Question: I'm trying to understand how to use Auto Layout but I haven't been able to wrap my head around how to accomplish something like this using it. I have an iPad ViewController with two subview views. I'd like the layout to work like in this representation but I'm not clear on which values to set. particularly the relationship between the two subviews:

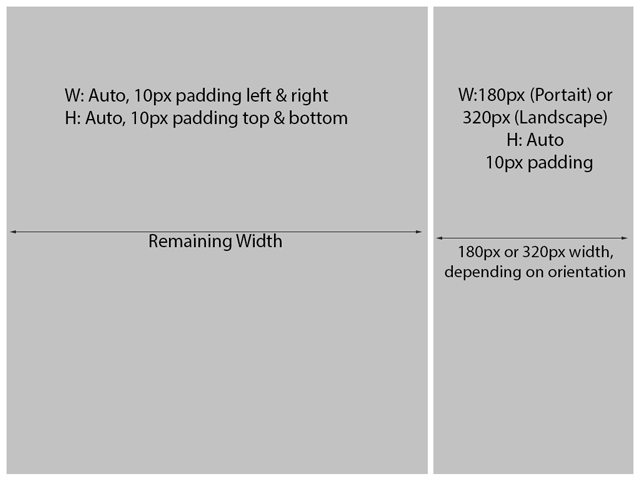
Answer: The left view should be pinned to the superview's top, left and bottom edges (with your padding) It's right edge should be pinned to the right view's left edge.
The right view should be pinned to the superview's top, right and bottom edges (with your padding). It should have a width constraint with a constant value, which you would set to the appropriate number on rotation.
In IB, you'd create an outlet to the width constraint. In code, just assign it to a property as you create it.